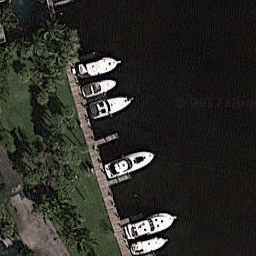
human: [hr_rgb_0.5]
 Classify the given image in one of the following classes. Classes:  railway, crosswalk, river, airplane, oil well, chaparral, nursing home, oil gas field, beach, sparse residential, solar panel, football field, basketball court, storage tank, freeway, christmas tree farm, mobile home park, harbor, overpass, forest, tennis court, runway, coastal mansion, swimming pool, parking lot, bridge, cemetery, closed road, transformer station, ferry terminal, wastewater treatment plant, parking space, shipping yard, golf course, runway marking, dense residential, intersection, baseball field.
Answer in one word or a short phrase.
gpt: harbor